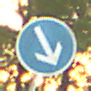
Verkehrszeichen: VorgeschriebeneVorbeifahrtRechts
Umgebung: Outdoor, RoadRail
Tageszeit: SunriseSunset
Wetter: Clear
Licht: Natural
Jahreszeit: NotSpecified
Kontrast: LowContrast